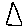
Label: triangle